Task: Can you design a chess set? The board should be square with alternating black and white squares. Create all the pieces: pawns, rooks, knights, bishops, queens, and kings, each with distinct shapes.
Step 155:
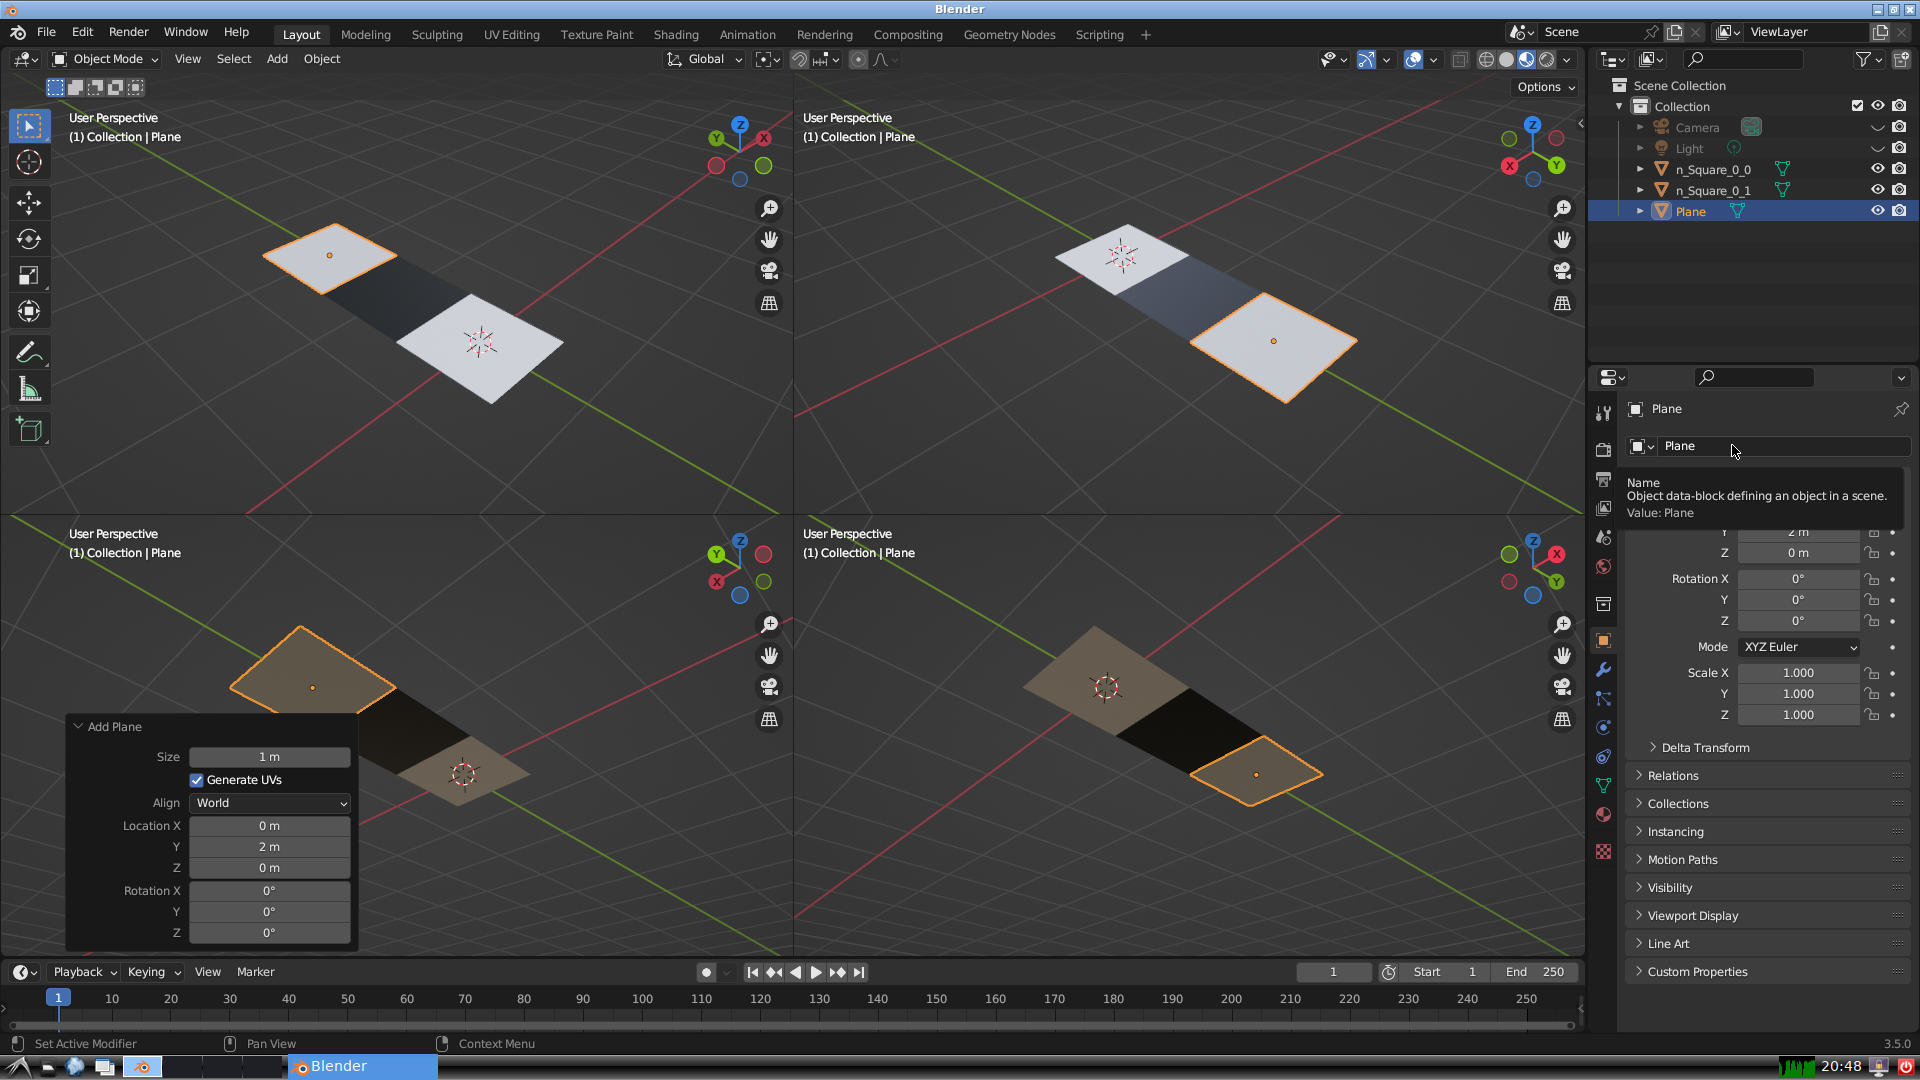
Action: click: no